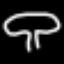
Label: mushroom